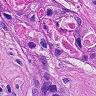
Metastatic tissue present: yes